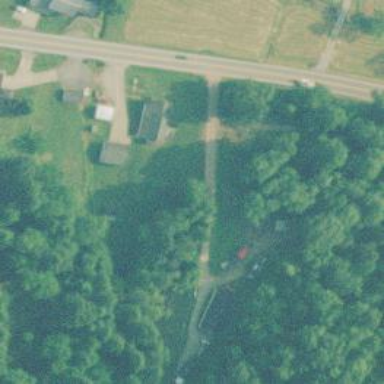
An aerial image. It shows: Driveway.